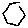
Label: hexagon